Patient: sex F, age 58
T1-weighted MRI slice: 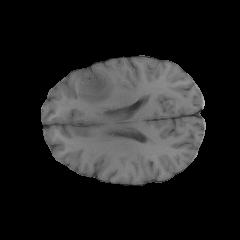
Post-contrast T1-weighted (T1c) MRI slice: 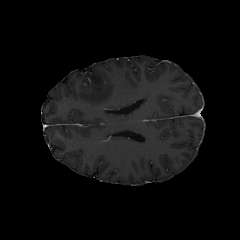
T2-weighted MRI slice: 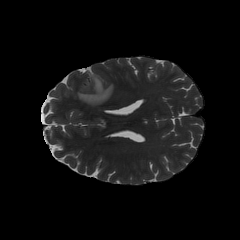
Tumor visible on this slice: yes
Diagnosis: Glioblastoma, IDH-wildtype
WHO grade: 4